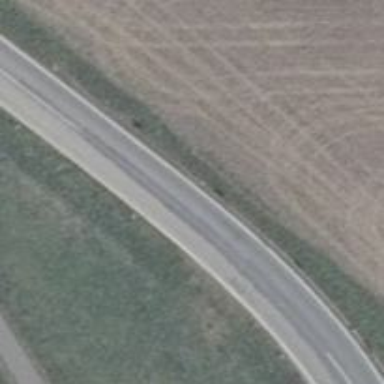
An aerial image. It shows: Secondary road with asphalt surface.